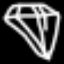
Label: diamond